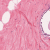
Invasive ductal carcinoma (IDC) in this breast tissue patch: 0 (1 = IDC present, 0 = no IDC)